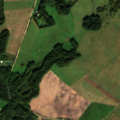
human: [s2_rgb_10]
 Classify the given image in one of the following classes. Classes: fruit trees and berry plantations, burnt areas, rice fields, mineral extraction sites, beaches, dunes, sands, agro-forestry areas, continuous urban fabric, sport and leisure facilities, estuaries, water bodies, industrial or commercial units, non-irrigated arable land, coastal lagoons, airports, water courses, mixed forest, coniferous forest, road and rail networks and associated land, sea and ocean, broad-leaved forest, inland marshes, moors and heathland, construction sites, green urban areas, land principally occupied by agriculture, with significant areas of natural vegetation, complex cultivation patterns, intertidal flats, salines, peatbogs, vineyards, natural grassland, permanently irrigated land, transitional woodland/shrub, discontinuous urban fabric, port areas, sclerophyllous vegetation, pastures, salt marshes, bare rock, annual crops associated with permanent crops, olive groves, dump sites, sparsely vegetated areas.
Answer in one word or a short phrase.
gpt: non-irrigated arable land, broad-leaved forest, mixed forest